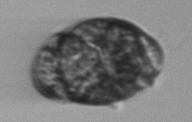
Label: Margalefidinium